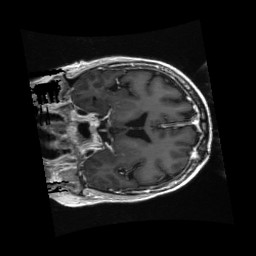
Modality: T1w
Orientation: coronal
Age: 56
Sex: male
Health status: ill